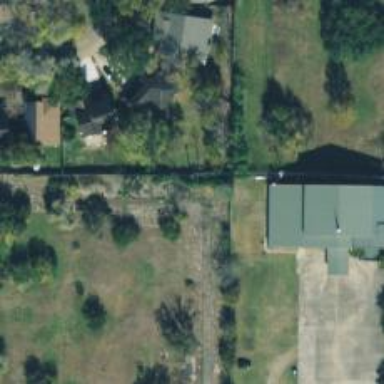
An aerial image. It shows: Driveway track for service vehicles.